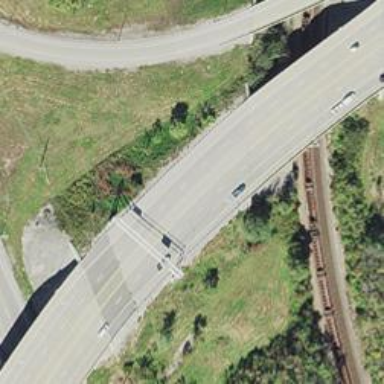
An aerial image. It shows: Trunk highway.